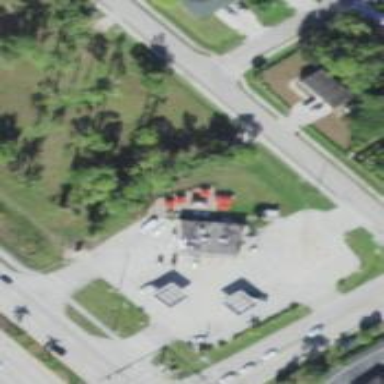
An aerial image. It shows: Convenience shop.